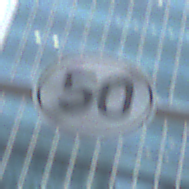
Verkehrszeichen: EndeGeschwindigkeit50
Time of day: MorningAfternoon
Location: Outdoor (Urban)
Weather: PartlyCloudy
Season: NotSpecified
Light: Natural